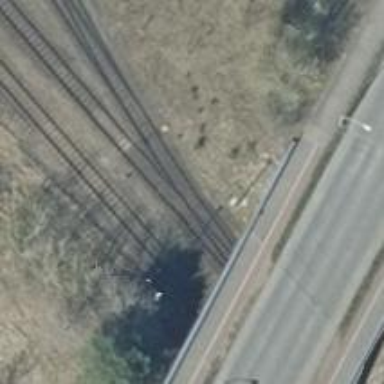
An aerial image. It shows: Railway switch.